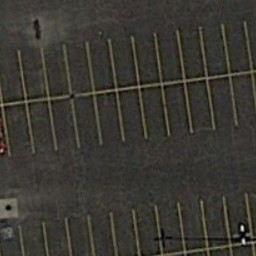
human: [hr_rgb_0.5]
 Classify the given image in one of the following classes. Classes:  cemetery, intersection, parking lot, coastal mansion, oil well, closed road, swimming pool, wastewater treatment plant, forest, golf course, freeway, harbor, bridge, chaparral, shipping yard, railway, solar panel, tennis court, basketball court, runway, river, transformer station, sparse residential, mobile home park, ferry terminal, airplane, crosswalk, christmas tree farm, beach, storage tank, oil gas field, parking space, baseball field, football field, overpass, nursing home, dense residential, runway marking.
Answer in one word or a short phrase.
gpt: parking space